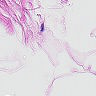
Metastatic tissue present: no